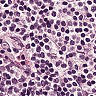
Metastatic tissue present: no